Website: lowes
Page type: order-returns
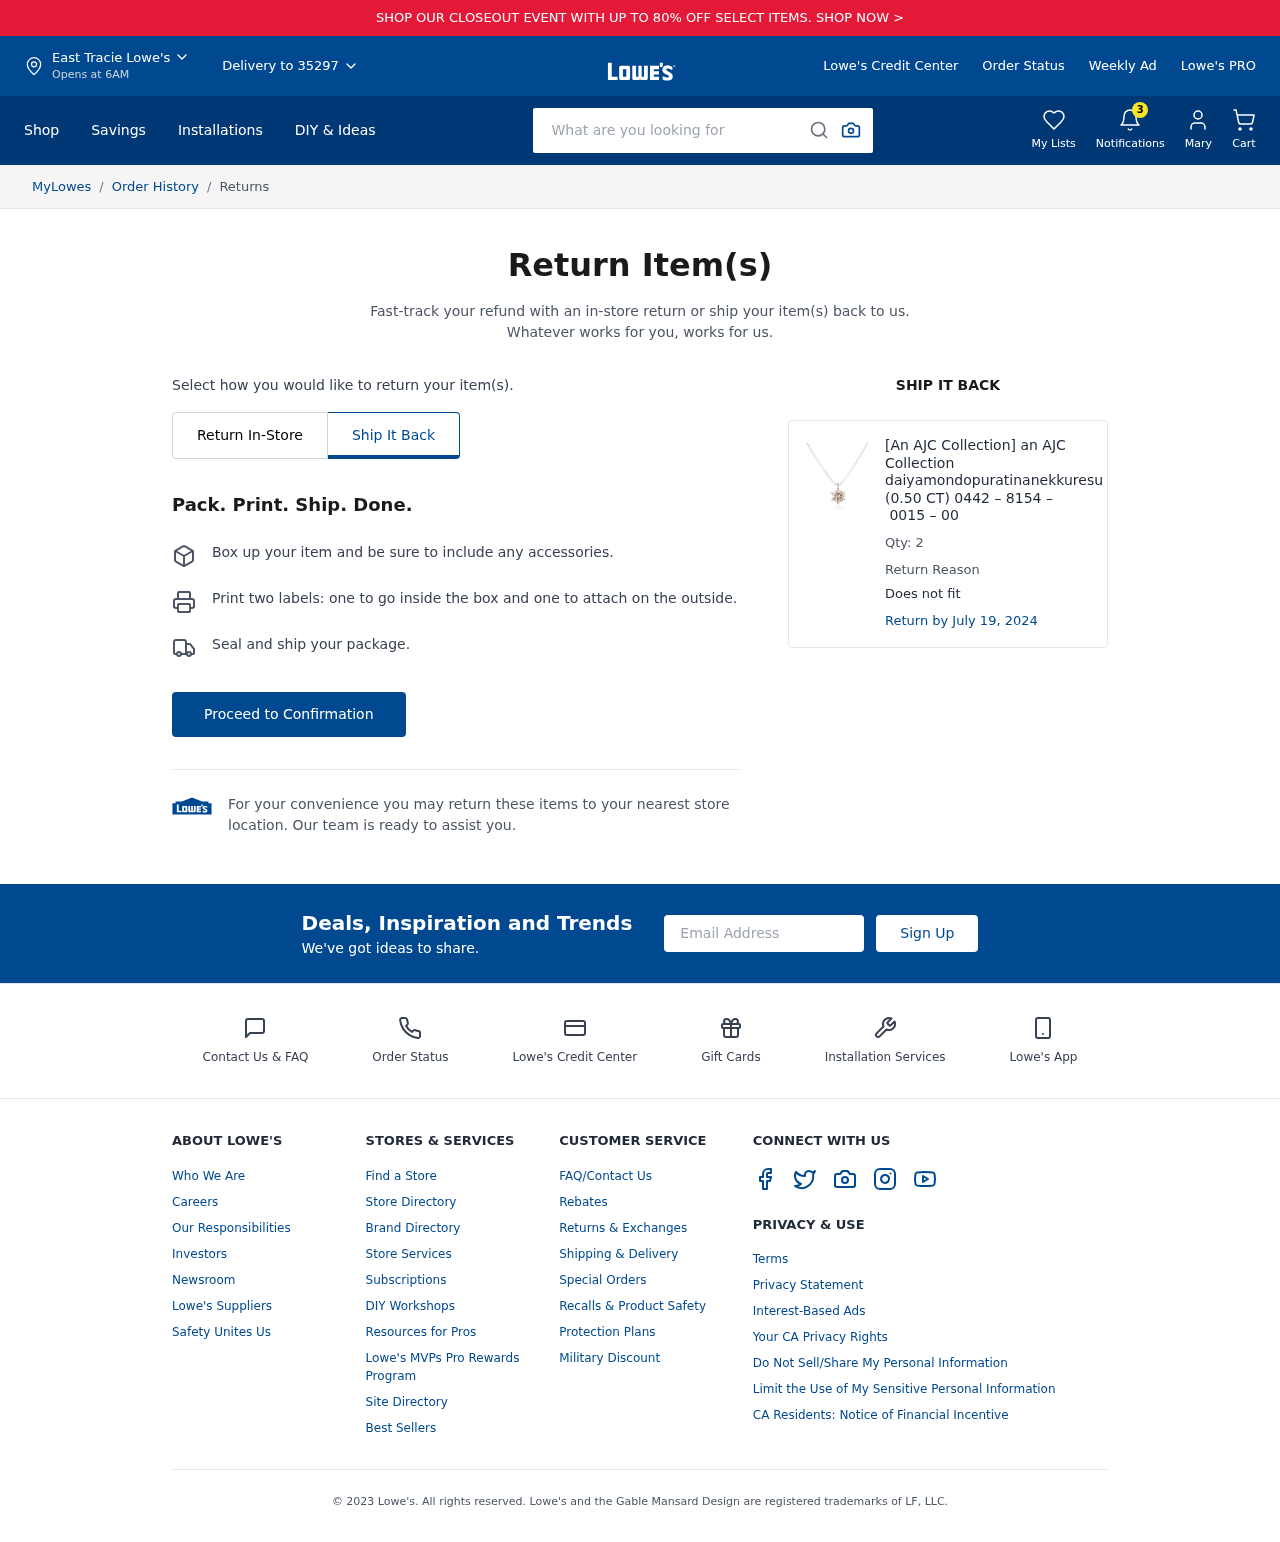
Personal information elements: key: PII_CITY
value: East Tracie
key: PII_EMAIL
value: mkirby@gmail.com
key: PII_FIRSTNAME
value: Mary
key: PII_POSTCODE
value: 35297
Product elements: key: PRODUCT1_NAME
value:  [An AJC Collection] an AJC Collection daiyamondopuratinanekkuresu (0.50 CT) 0442 – 8154 – 0015 – 00
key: PRODUCT1_QUANTITY
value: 2
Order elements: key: ORDER_RETURN_BY_DATE
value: July 19, 2024
Search elements: key: HEADER_SEARCH
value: What are you looking for
Other elements: key: NOTIFICATION_COUNT
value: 3